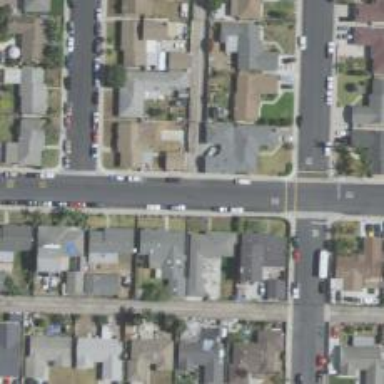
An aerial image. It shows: Alley classified as service road.